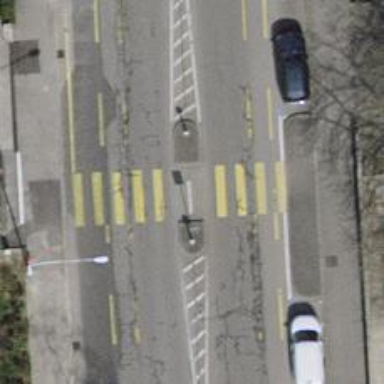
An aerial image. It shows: Marked zebra crossing with island.